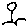
Label: tree